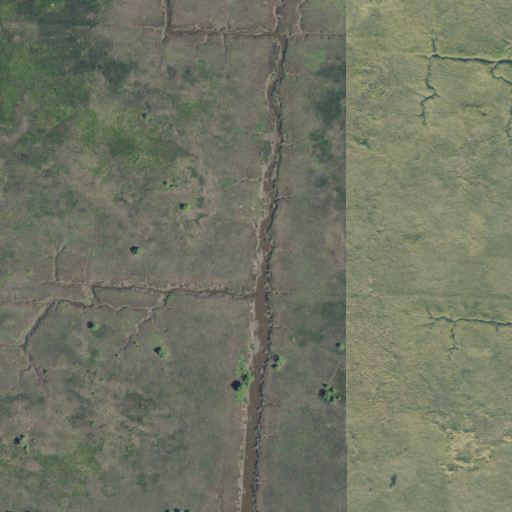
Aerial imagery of island in Georgia named Argyle Island containing herbaceous wetlands and woody wetlands